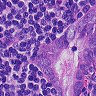
Metastatic tissue present: yes